Interaction volume radius: 10 \u00c5
Interaction volume height: 30 \u00c5
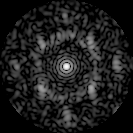
Disorder parameter: 0.6561